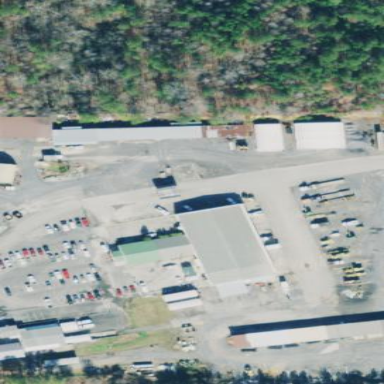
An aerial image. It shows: Industrial depot area.